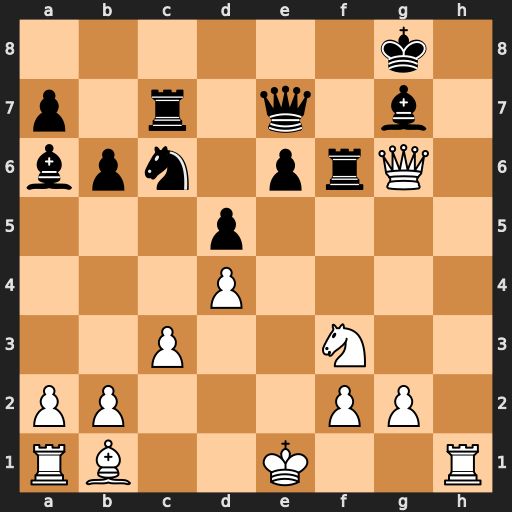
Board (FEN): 6k1/p1r1q1b1/bpn1prQ1/3p4/3P4/2P2N2/PP3PP1/RB2K2R
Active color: w
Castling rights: KQ
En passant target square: -
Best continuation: Rh8+ Kxh8 Qh7#